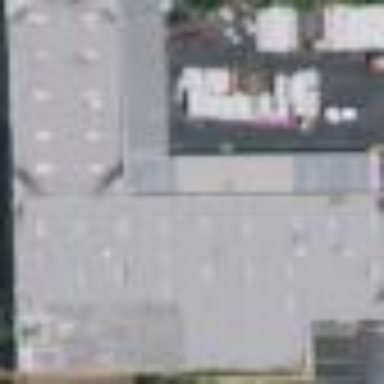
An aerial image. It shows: Industrial building.